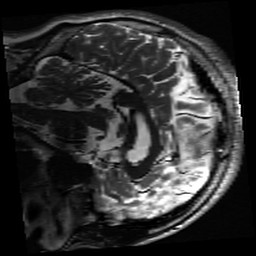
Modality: inplaneT2
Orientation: sagittal